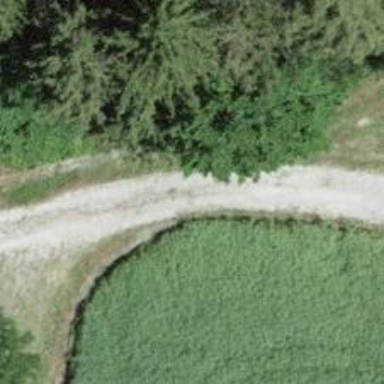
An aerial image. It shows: Gravel track with grade 2 quality.